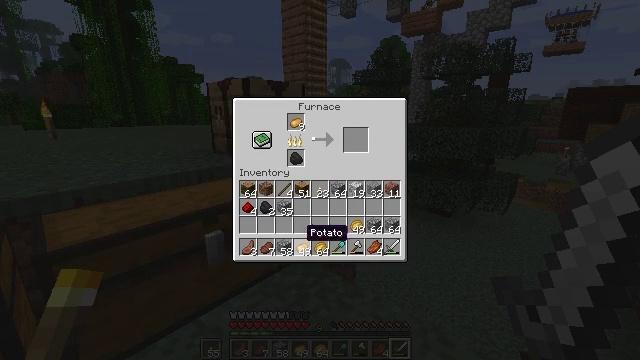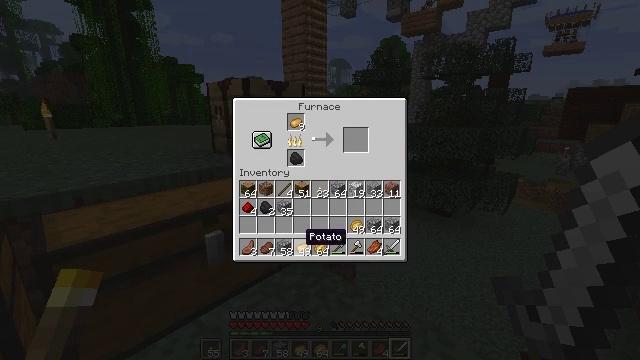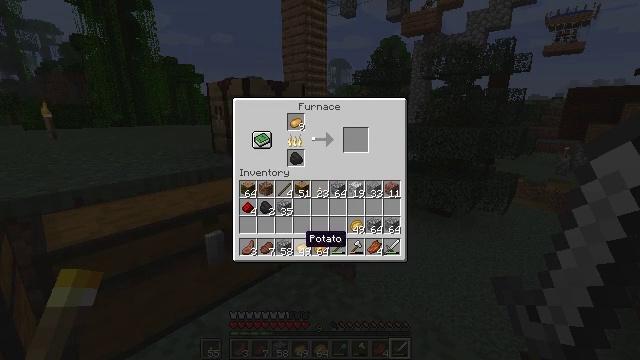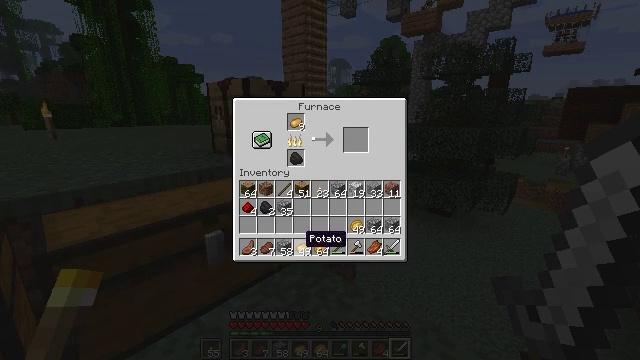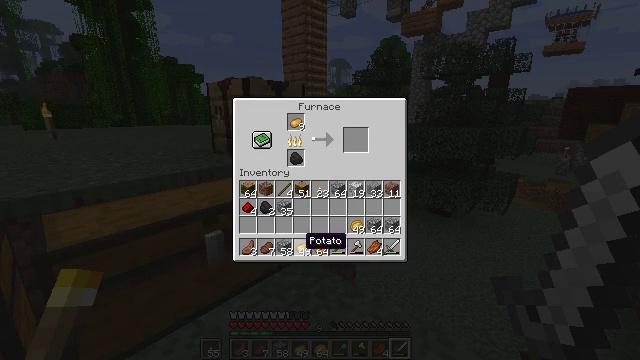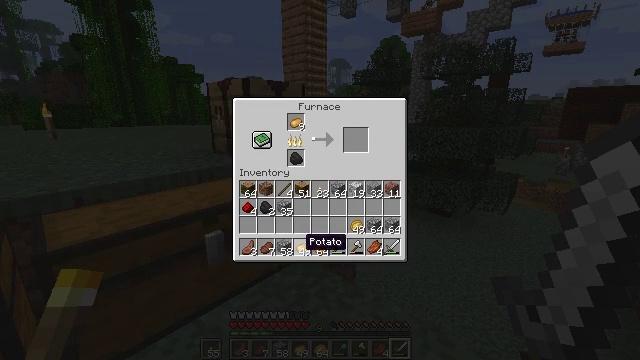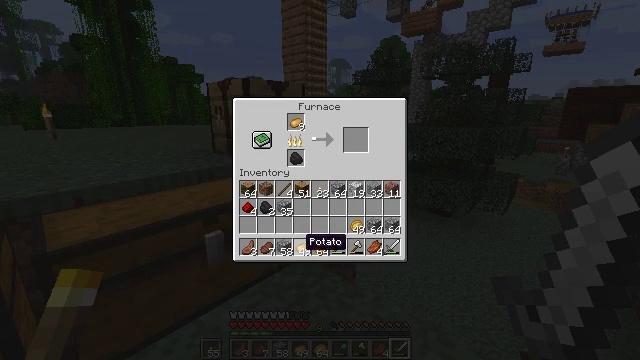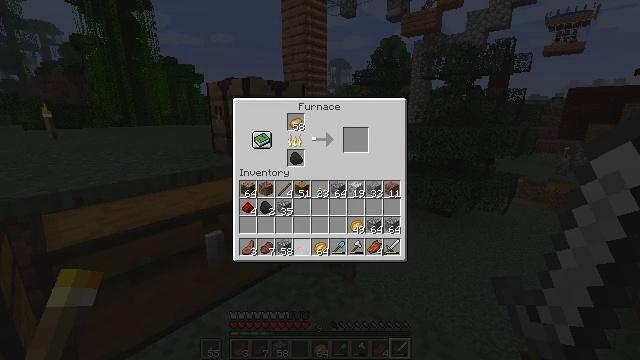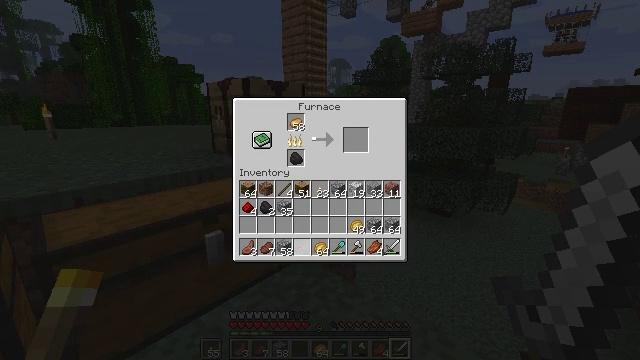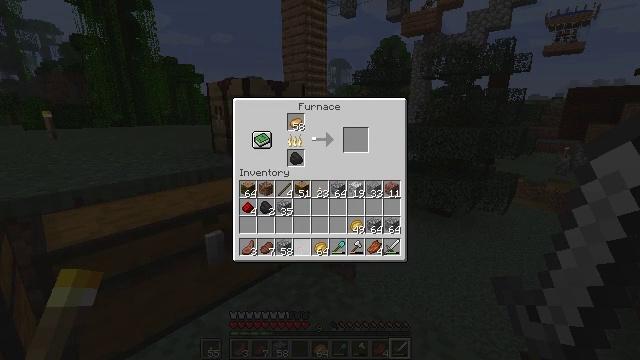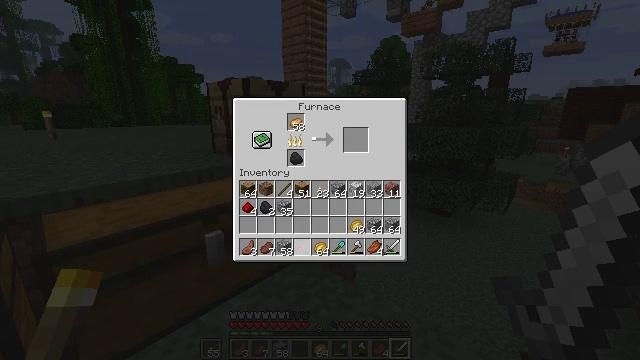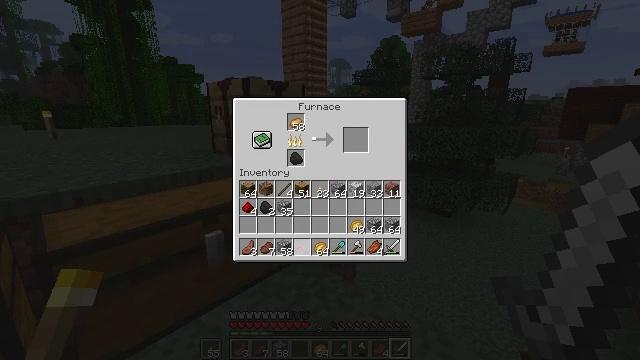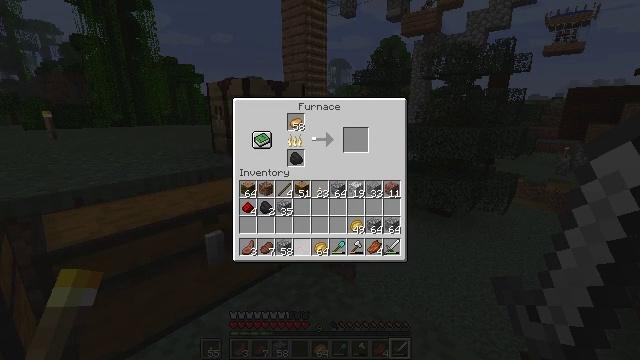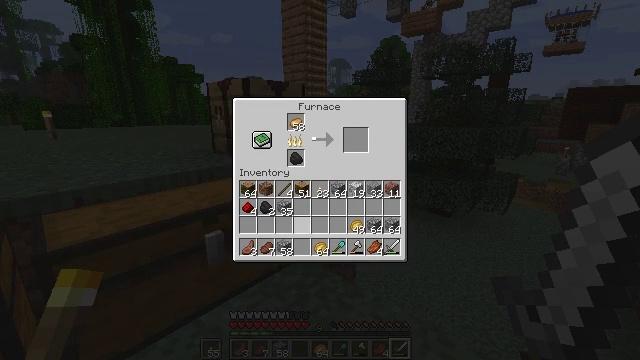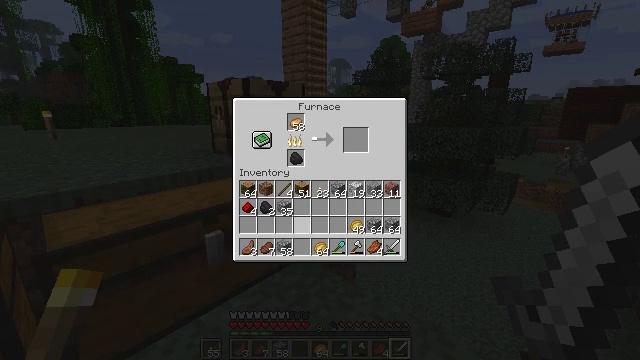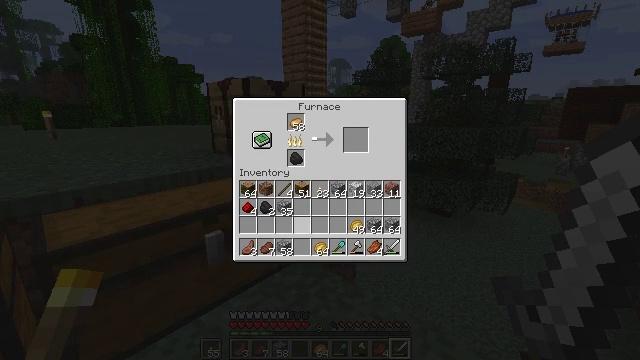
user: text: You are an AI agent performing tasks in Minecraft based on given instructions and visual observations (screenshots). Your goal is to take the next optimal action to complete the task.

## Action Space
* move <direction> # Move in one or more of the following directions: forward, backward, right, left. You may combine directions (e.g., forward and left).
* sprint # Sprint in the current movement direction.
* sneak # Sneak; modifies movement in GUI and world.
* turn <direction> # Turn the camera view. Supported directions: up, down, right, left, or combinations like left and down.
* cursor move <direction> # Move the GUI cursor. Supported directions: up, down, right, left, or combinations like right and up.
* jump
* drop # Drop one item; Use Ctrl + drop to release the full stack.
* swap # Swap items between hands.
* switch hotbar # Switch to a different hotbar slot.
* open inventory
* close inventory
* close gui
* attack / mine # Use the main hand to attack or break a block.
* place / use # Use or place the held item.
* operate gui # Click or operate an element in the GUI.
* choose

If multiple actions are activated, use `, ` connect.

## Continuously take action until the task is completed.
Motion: motion action
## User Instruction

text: Smelt a baked potato.
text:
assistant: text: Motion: sneak
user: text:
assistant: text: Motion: sneak
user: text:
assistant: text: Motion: sneak
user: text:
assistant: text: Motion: sneak
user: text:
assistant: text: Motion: sneak
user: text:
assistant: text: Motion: sneak
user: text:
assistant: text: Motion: sneak, operate gui
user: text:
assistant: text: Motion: sneak, operate gui
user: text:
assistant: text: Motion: sneak, operate gui
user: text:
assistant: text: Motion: sneak
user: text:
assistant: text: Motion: sneak
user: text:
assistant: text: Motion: sneak, cursor move up
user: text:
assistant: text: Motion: sneak, cursor move up
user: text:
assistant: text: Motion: sneak
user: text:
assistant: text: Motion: no_op
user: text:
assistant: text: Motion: no_op
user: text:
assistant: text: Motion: no_op
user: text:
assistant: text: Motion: no_op
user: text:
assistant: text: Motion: no_op
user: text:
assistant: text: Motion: no_op
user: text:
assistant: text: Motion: no_op
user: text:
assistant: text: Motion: no_op
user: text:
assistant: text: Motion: no_op
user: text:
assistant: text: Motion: no_op
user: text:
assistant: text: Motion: no_op
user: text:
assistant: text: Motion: no_op
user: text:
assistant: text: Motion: no_op
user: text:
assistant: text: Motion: cursor move left
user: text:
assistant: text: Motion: cursor move left
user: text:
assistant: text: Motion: cursor move left